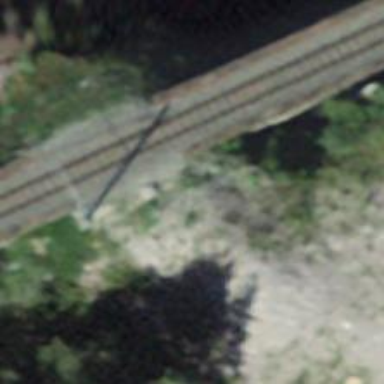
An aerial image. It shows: Narrow-gauge railway track with 1 electrified contact line.